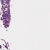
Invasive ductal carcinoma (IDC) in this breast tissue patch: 0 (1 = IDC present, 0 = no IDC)